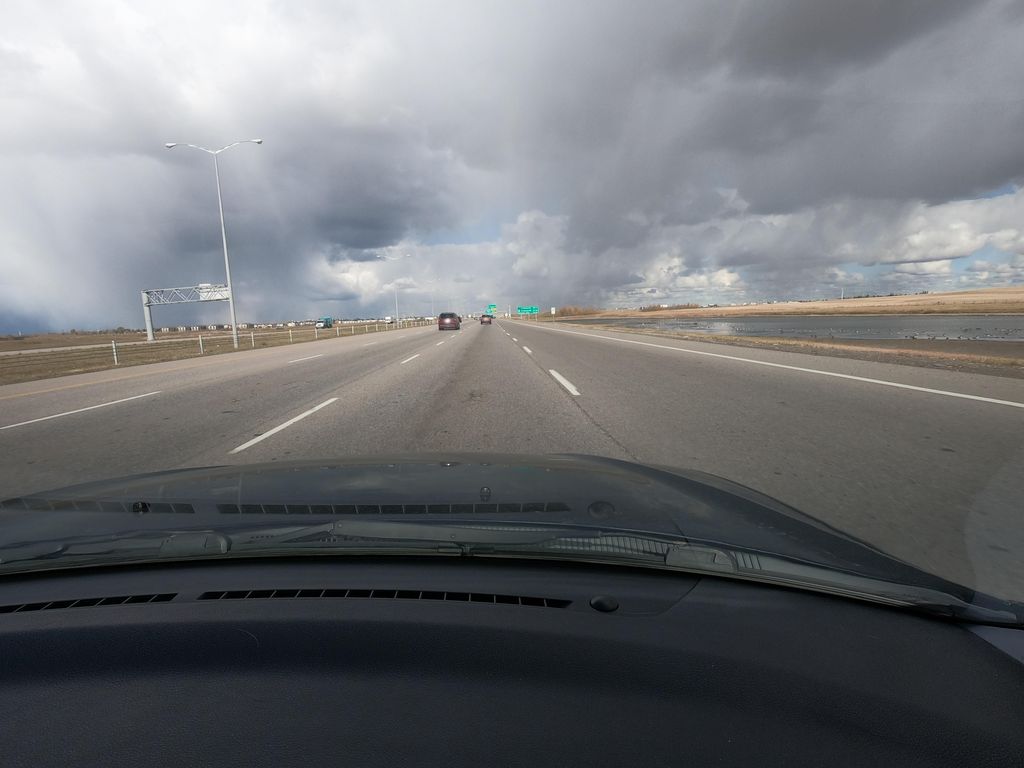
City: calgary